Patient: sex M, age 57
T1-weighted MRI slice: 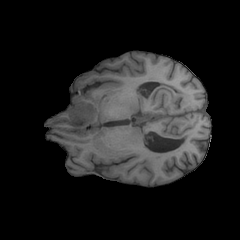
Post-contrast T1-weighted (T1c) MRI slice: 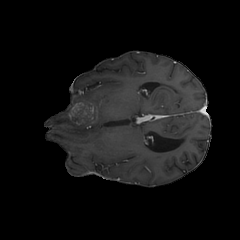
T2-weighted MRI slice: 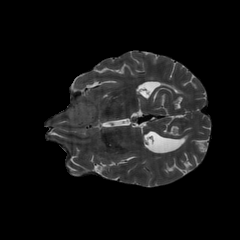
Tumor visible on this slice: yes
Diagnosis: Glioblastoma, IDH-wildtype
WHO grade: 4